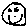
Label: smiley face